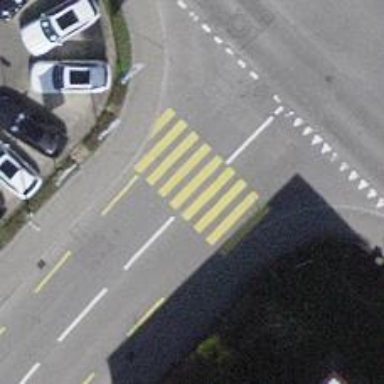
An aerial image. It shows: Uncontrolled zebra crossing with yellow markings.